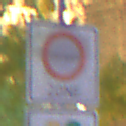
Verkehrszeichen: BeginnUmweltzone
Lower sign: FreistellungVomVerkehrsverbot2
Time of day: Night
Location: Outdoor (Urban)
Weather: PartlyCloudy
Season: NotSpecified
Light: Natural